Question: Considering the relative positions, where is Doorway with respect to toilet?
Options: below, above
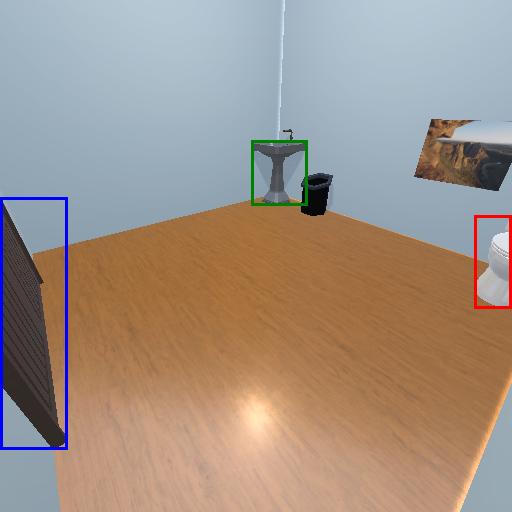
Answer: below